Interaction volume radius: 5 \u00c5
Interaction volume height: 30 \u00c5
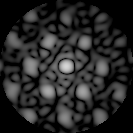
Disorder parameter: 0.4228